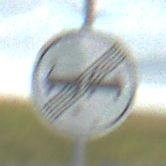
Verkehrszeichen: EndeUeberholverbot
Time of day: SunriseSunset
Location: Outdoor (RoadRail)
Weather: PartlyCloudy
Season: NotSpecified
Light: Natural